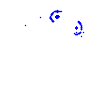
Particle: electron